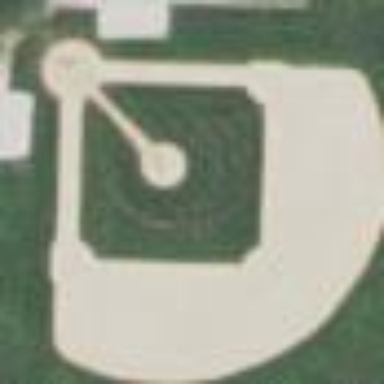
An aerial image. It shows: Baseball pitch for leisure and sports activities.